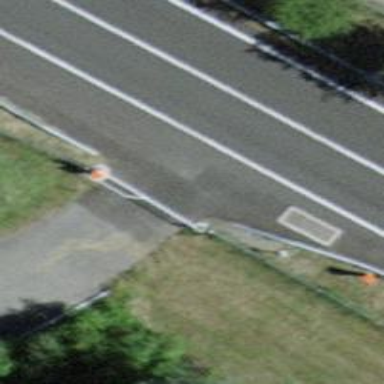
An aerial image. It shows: Lift gate barrier.